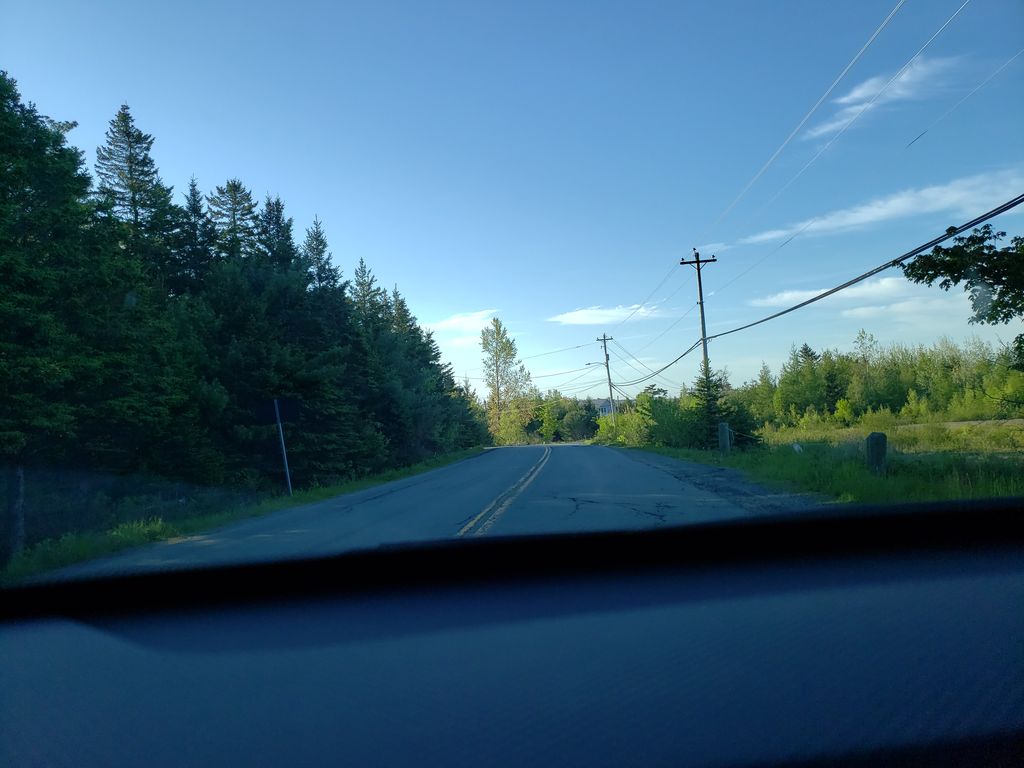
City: halifax